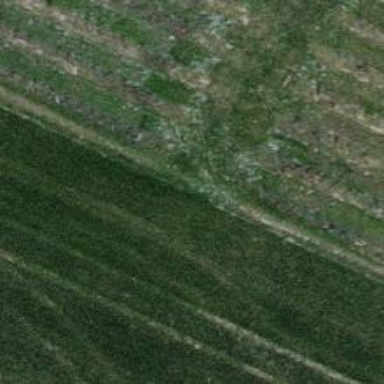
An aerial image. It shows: Grass track with grade5 tracktype.